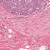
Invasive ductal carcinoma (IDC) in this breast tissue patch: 0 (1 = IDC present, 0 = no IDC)